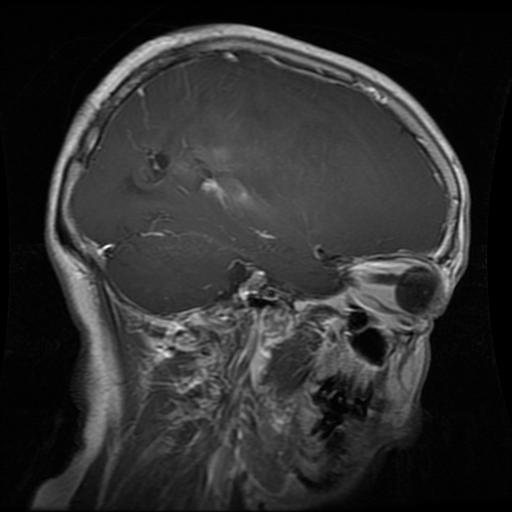
Label: glioma